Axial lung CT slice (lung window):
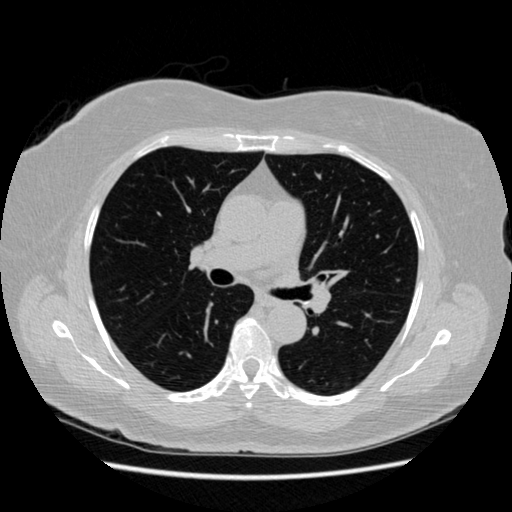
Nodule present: no